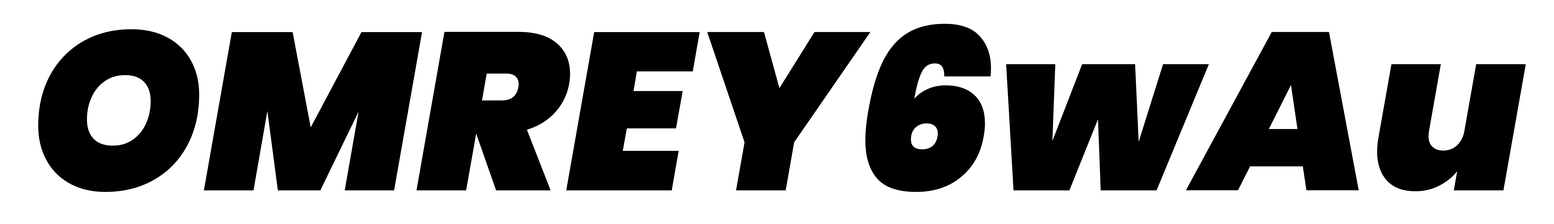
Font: Poppins-BlackItalic